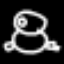
Label: frog